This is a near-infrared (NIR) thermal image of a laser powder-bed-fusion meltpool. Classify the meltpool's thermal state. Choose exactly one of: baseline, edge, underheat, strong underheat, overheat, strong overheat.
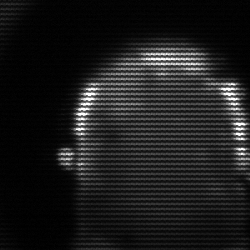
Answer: baseline